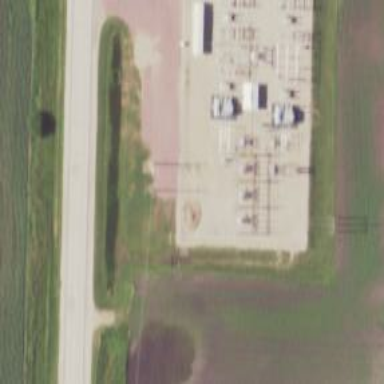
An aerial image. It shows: Fence surrounding power substation.